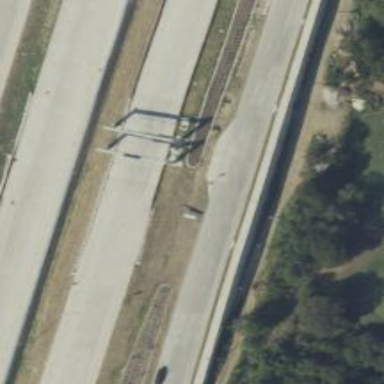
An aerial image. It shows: Toll gantry on the road.